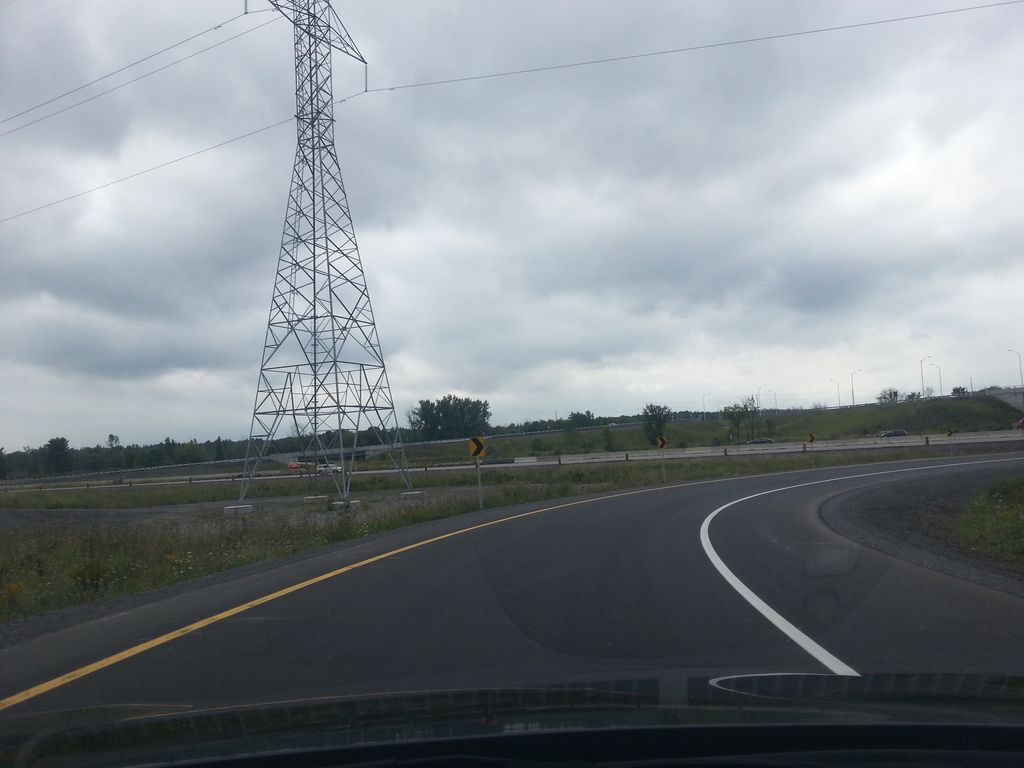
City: ottawa-gatineau